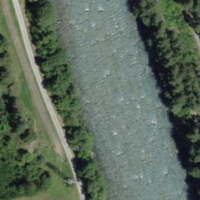
EUNIS habitat code: 15
Species observed at this site:
Berberis vulgaris